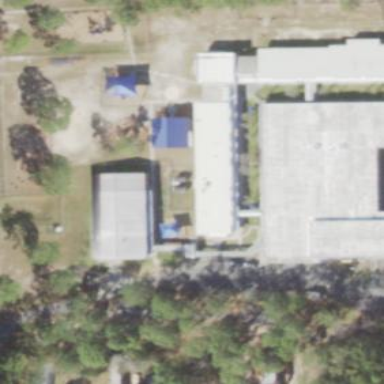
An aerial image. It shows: School building.